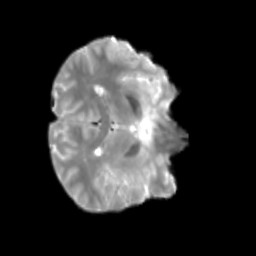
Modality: T2w
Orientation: axial
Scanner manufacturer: siemens
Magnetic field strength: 3 T
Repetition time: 4 s
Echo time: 0.0594 s